Question: I'm having a real difficult time trying to style a checkbox in bootstrap, I currently have the default checkbox, and I need to style it to look like this
I'm aware this picture it's round but the designer made a mistake, so instead of being round it still needs to be square

I have looked at the following and also tried what is suggested.
<URL>
I did on the other hand find a website which has a similar to style to what i'm trying to achieve which is on here located on the left hand side where you do the filtering
<URL>
I tried using firebug to get/check out the CSS but I was unable to obtain the CSS.
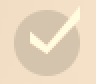
Answer: So if you don't need support for IE8 you can easily do this with a background image and the :checked selector in CSS only. I used an svg image, but you could use a font, sprite or just two images.
'''
@import "https://maxcdn.bootstrapcdn.com/bootstrap/3.3.2/css/bootstrap.min.css";
body {
background-color:#f5e1c6;
}
.image-checkbox {
position: absolute;
left: 100%;
visibility: hidden;
}
.image-checkbox-label {
height: 50px;
background: url('data:image/svg+xml;utf8,<svg xmlns="http://www.w3.org/2000/svg" x="0px" y="0px" viewBox="0 0 96 84" enable-background="new 0 0 96 84" xml:space="preserve"><path fill="rgb(213,195,170)" d="M74.2,73.5H19.5c-2.8,0-5.1-2.3-5.1-5.1V15.6c0-2.8,2.3-5.1,5.1-5.1h54.7c2.8,0,5.1,2.3,5.1,5.1 v52.7C79.3,71.2,77,73.5,74.2,73.5z"/></svg>') no-repeat;
color: #7b7163;
}
.image-checkbox:checked + .image-checkbox-label {
background: url('data:image/svg+xml;utf8,<svg xmlns="http://www.w3.org/2000/svg" x="0px" y="0px" viewBox="0 0 96 84" enable-background="new 0 0 96 84" xml:space="preserve"><path fill="rgb(213,195,170)" d="M74.2,73.5H19.5c-2.8,0-5.1-2.3-5.1-5.1V15.6c0-2.8,2.3-5.1,5.1-5.1h54.7c2.8,0,5.1,2.3,5.1,5.1 v52.7C79.3,71.2,77,73.5,74.2,73.5z"/><polygon id="check" fill="rgb(251,253,223)" points="30.2,31.8 30.2,43 46.1,54 80.1,19.1 80.1,6.1 46.4,44.7 "/></svg>') no-repeat;
color: #c3b39c;
}
.checkbox label {
padding-left: 60px;
line-height: 50px;
font-weight: bold;
font-size: 2em;
}
'''
'''
<div class="container">
<div class="row">
<div class="col-xs-12">
<form>
<div class="form">
<div class="checkbox">
<input id="remember-me" type="checkbox" class="image-checkbox" />
<label for="remember-me" class="image-checkbox-label">
Remember Me
</label>
</div>
</div>
</form>
</div>
</div>
</div>
'''
## How it Works
Give the input an id so that you can use the 'for' attribute on the label. Don't forget to make your ids unique. Give the input a class (I used '.image-checkbox'), and position the input so that it's hidden offscreen but still displayed.
Style your label using the background-image for the unchecked box style. Using the :checked pseudo selector and the sibling selector ('+'), you can target how the label should be styled when the input is selected. In this case, I changed the background image to the checked image and changed the font color.
To get the actual label text to align nicely, I'm also overriding some of the default Bootstrap styles for '.checkbox label'. You can adjust them to suit your needs.